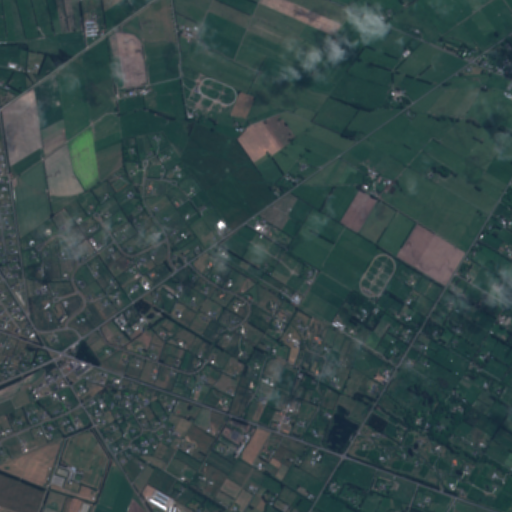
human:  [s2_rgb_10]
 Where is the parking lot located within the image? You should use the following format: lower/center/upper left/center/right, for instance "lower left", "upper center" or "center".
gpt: The parking lot is located in the lower left of the image.
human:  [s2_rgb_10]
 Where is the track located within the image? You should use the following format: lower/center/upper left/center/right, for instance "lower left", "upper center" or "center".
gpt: The track is located in the center right of the image.
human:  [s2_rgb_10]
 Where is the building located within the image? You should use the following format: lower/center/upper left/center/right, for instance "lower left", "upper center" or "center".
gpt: There is no building in the image.